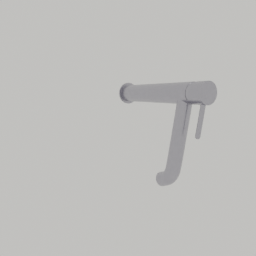
Label: appliances